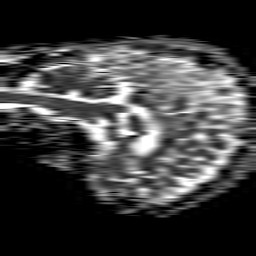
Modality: ADC
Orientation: sagittal
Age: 38
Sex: female
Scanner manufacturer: philips
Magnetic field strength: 1.5 T
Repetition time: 4.6 s
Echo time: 0.09059 s